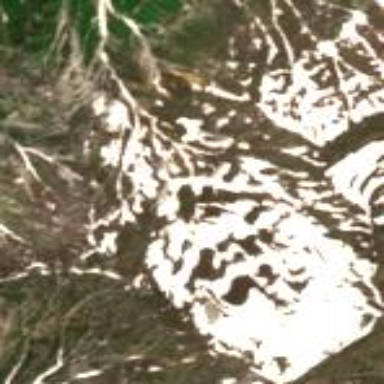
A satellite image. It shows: Area designated for winter sports.